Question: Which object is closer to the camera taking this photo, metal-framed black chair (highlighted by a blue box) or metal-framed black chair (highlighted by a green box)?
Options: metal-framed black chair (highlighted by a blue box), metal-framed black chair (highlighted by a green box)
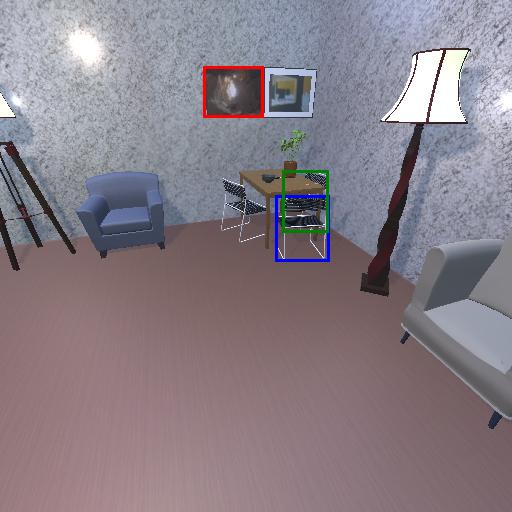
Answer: metal-framed black chair (highlighted by a blue box)